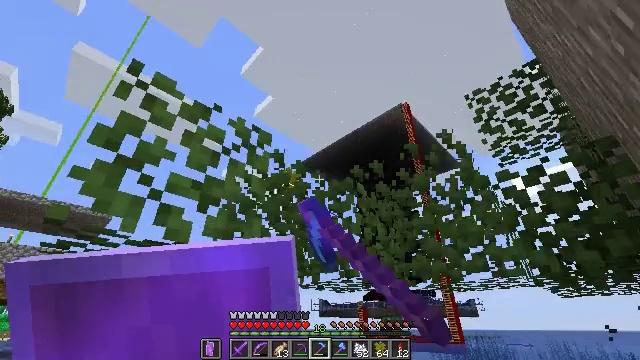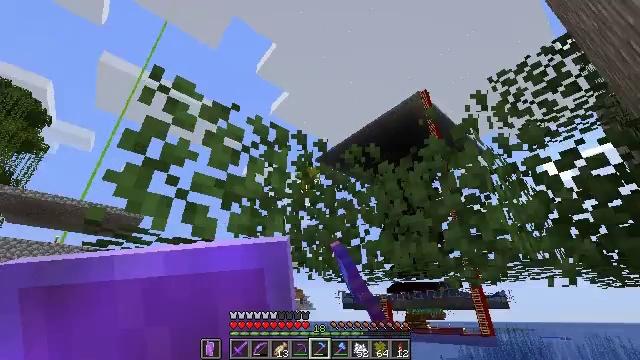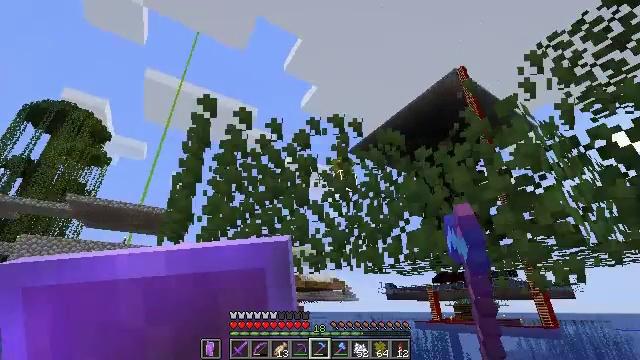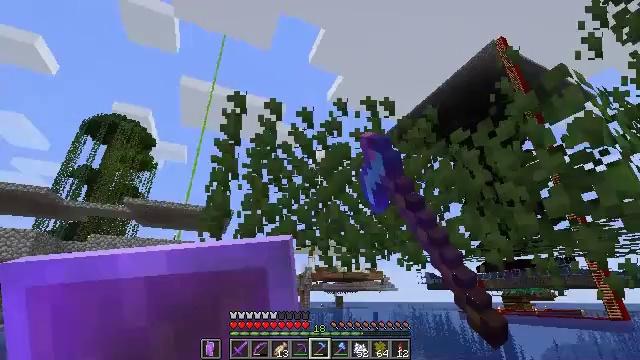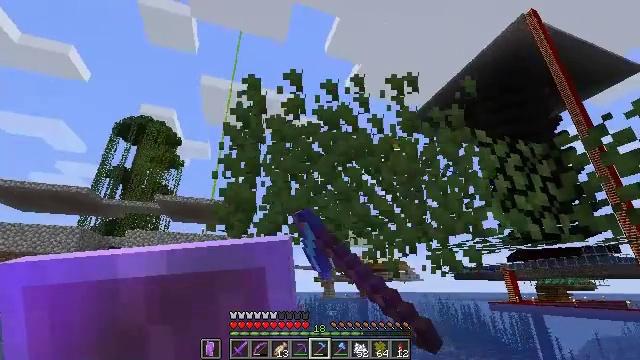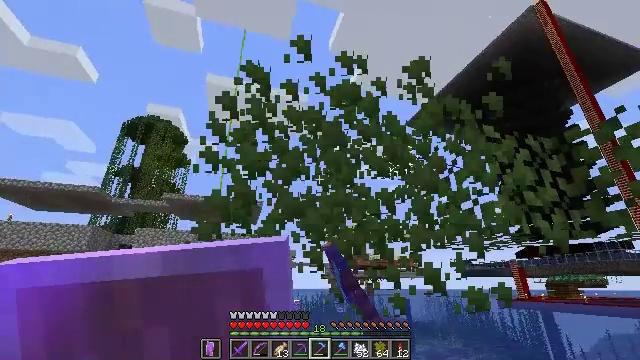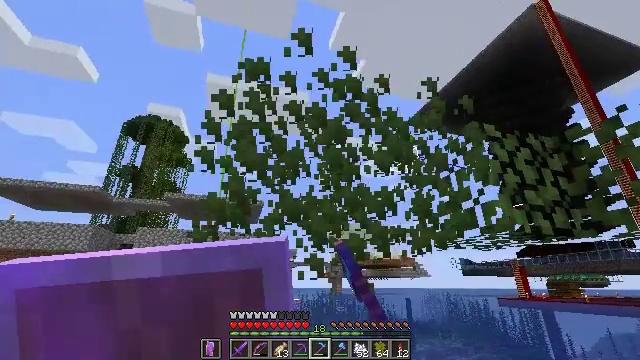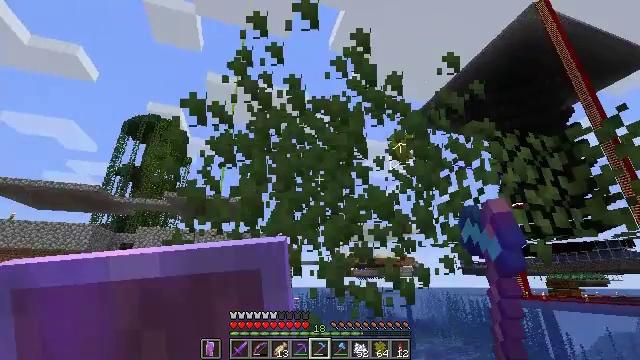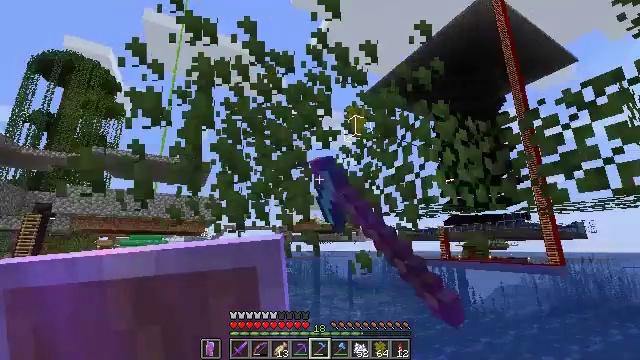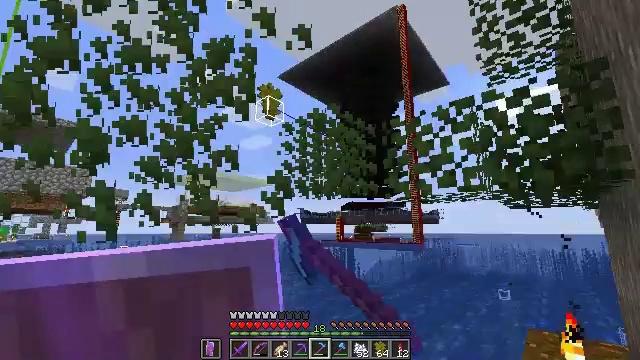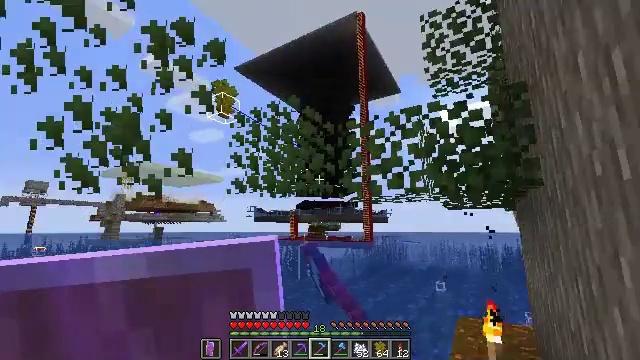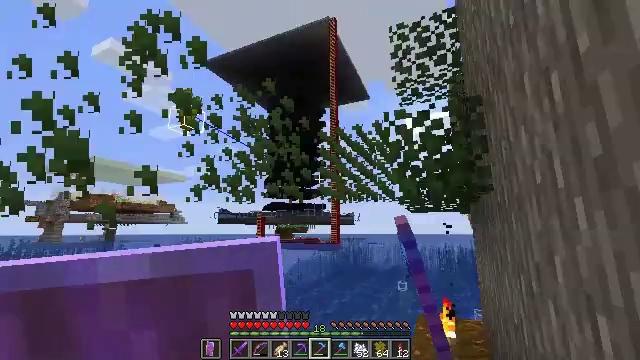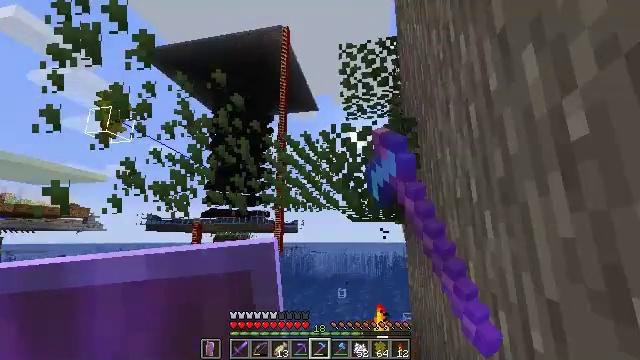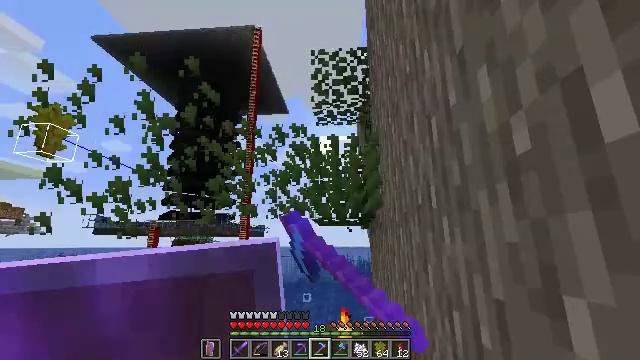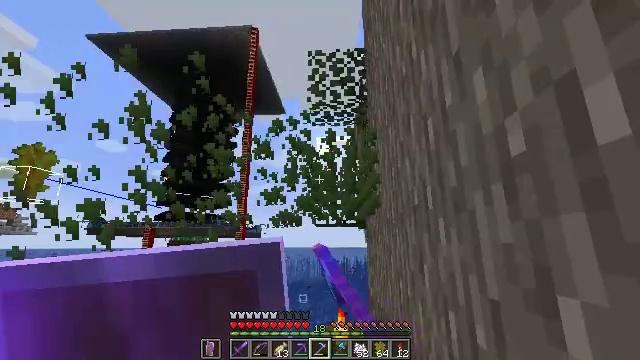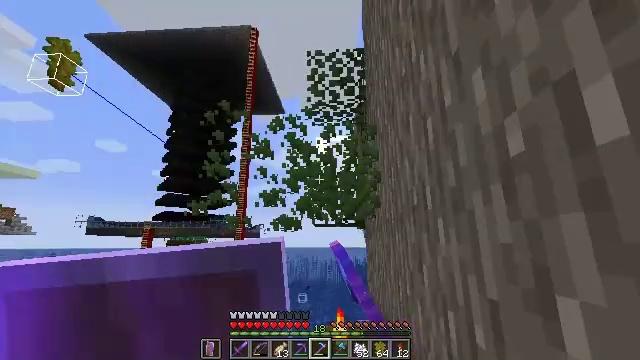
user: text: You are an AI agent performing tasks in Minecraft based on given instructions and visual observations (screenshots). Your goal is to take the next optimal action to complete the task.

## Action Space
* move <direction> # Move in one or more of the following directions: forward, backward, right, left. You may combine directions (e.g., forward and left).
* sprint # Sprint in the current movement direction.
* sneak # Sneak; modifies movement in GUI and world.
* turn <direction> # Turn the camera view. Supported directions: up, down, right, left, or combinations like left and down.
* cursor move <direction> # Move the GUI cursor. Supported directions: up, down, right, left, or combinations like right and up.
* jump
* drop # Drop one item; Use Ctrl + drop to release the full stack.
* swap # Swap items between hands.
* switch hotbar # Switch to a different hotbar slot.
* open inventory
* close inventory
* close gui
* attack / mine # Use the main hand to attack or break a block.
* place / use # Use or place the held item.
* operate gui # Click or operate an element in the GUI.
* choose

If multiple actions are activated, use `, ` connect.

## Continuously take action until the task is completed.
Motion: motion action
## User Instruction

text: Harvest acacia leaves with your hand or a tool.
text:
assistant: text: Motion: turn left and down, attack / mine
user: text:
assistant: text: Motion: turn left and down, attack / mine
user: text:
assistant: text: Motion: turn left and down, attack / mine
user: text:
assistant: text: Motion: turn left and down, attack / mine
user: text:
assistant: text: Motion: turn left, attack / mine
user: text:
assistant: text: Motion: attack / mine
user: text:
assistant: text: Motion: attack / mine
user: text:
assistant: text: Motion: turn right and down, attack / mine
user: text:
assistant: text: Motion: turn right and down, attack / mine
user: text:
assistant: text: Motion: turn right, attack / mine
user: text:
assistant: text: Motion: turn right, attack / mine
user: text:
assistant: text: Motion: turn right and up, attack / mine
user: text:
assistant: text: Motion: turn right, attack / mine
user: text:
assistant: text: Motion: attack / mine
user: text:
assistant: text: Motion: attack / mine
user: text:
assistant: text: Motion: attack / mine
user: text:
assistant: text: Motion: attack / mine
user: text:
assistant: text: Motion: move forward, attack / mine
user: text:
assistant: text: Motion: move forward, turn right and up, attack / mine
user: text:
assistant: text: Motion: move forward, turn right and up, attack / mine
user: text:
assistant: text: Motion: move forward, turn up, attack / mine
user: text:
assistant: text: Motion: move forward, turn up, attack / mine
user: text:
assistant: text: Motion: move forward, turn up, attack / mine
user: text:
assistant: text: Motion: move forward, turn up, attack / mine
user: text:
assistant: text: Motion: move forward, turn up, attack / mine
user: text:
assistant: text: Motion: move forward, turn up, attack / mine
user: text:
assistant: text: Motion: move forward, attack / mine
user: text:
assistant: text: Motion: move forward, attack / mine
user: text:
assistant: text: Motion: move forward, turn up, attack / mine
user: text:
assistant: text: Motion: move forward, attack / mine